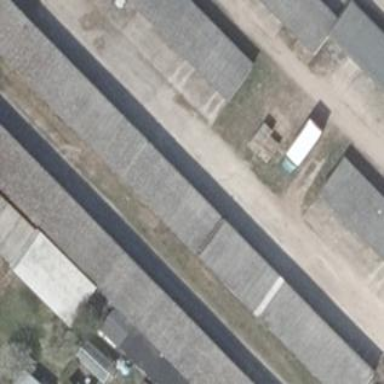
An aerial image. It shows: Garage building.